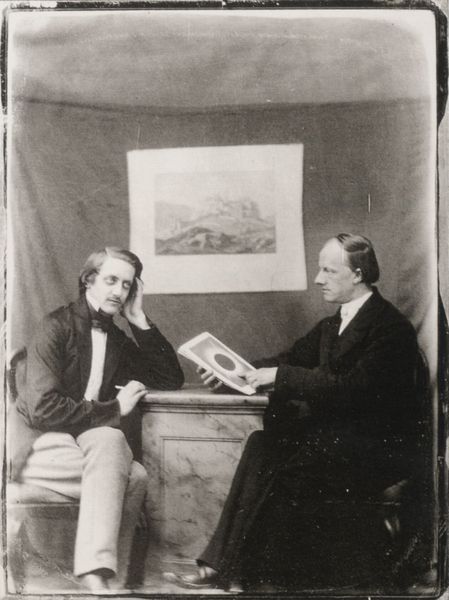
Titel: Dr. Johann Bartels und der Astronom Julius Schmidt, Direktor der Sternwarte von Athen
Künstler: Wilhelm Breuning
Standort: Hamburg
Institution: Museum für Kunst und Gewerbe
Schlagwörter: mann, grau, marmor, männer, schwarz, stuhl, weiss, malerei, anzug, bild, gelehrte, vorhang, sonne, kutte, pose, innen, bilder, unterhaltung, hocker, lesen, atelier, robe, podest, zeigen, fliege, foto, fotografie, buch, schwarzweiß, pastor, schwart, baldachin, ablage, abbildung, fotografi, geister, stele, psychoanalyse, bold